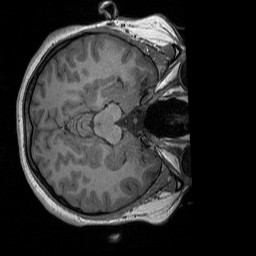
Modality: T1w
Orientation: axial
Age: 24
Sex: female
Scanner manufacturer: siemens
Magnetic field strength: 3 T
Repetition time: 1.9 s
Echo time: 0.00252 s